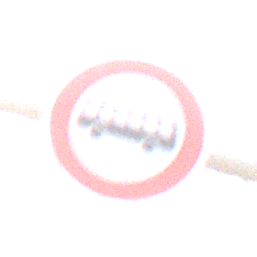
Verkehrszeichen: VerbotKraftomnibusse
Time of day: MorningAfternoon
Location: Outdoor (Nature)
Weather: Clear
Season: Winter
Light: Natural